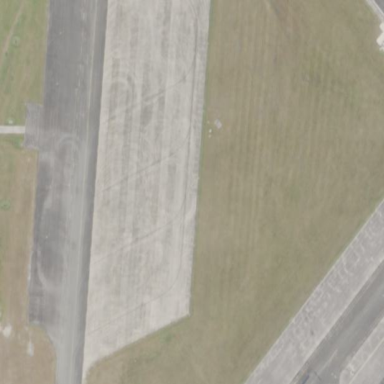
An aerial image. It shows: Apron at the airport.